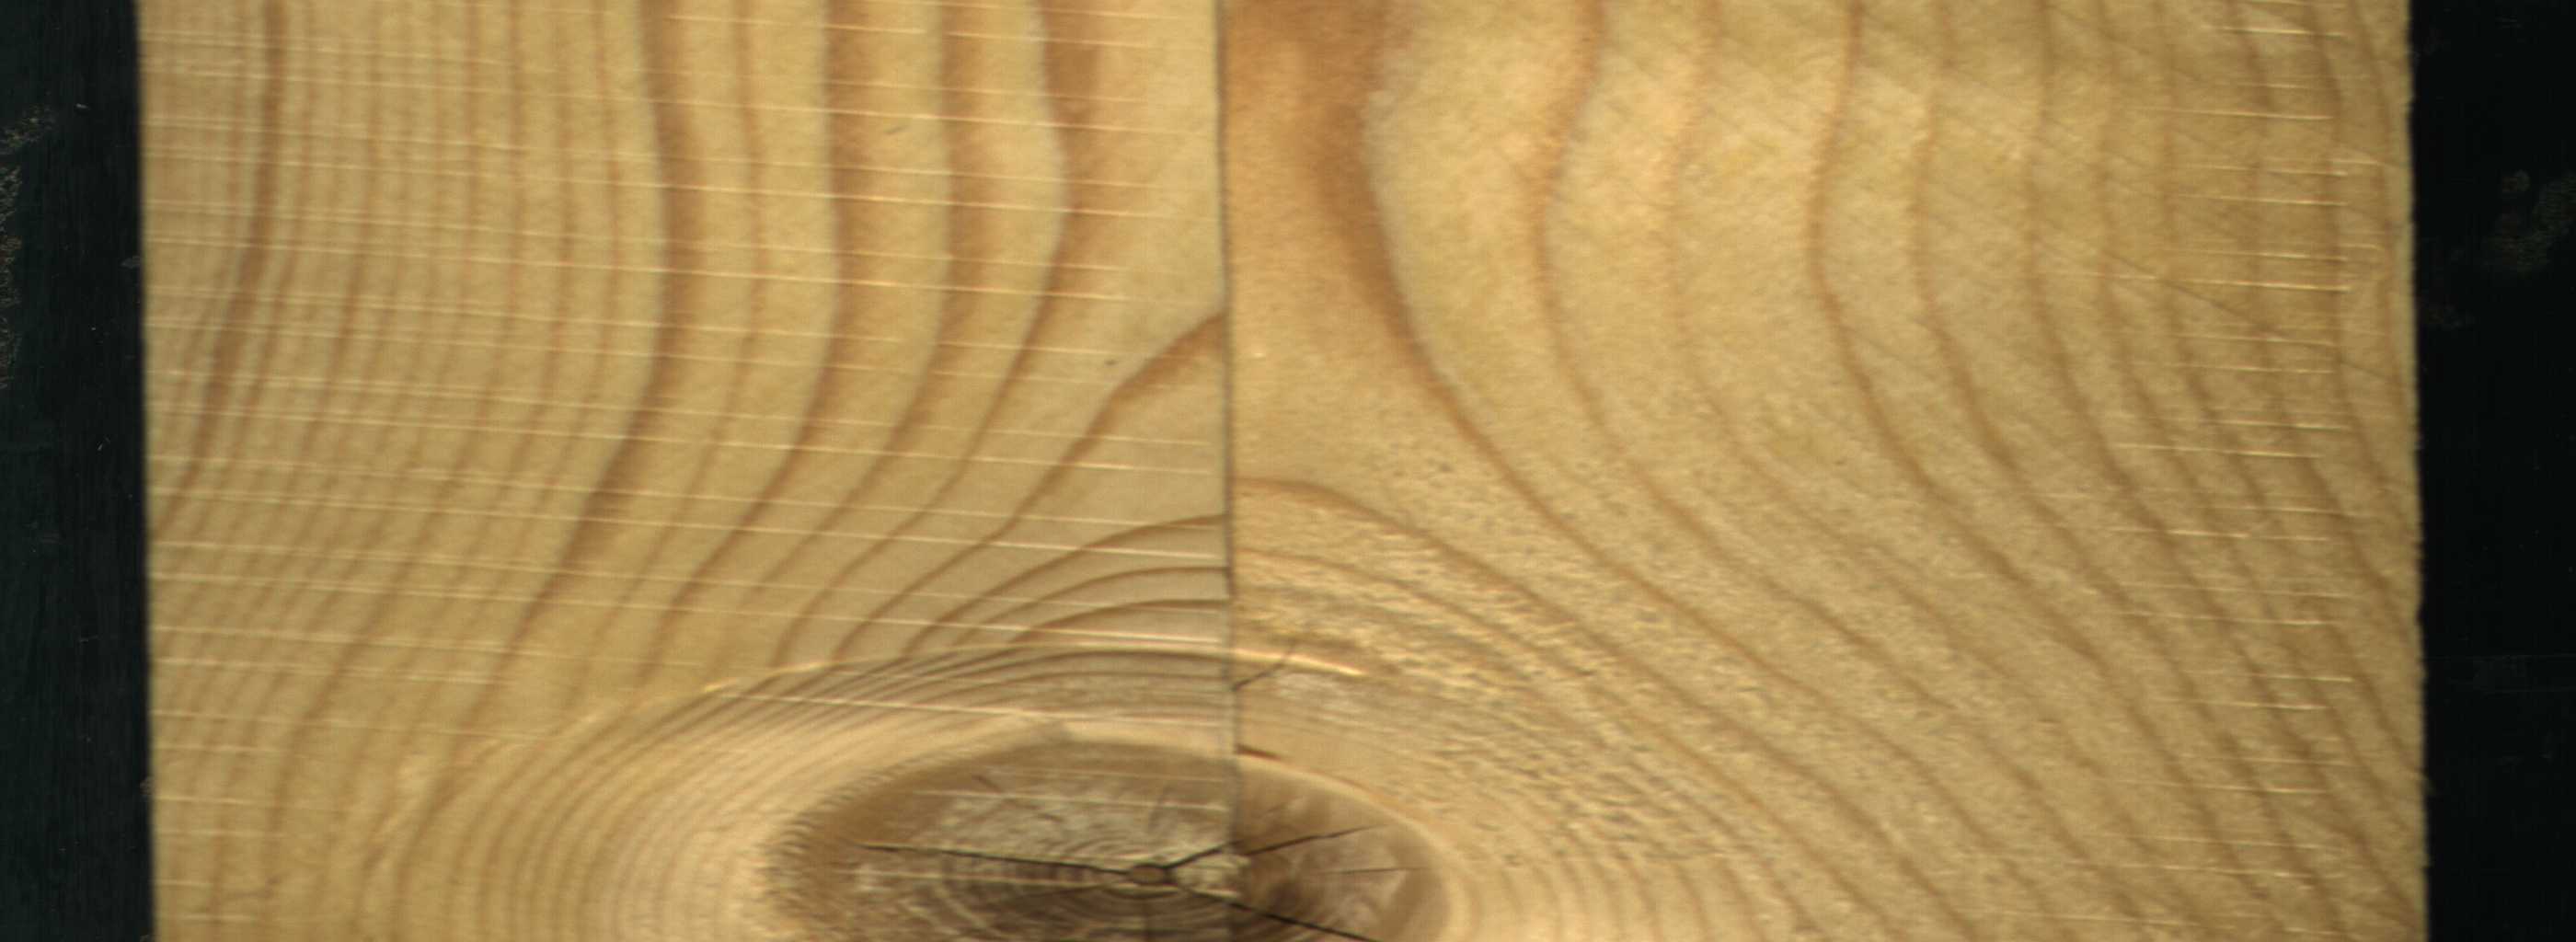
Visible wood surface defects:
knot_with_crack